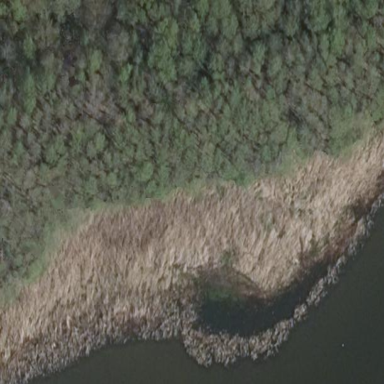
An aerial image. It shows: Reedbed in wetland area.